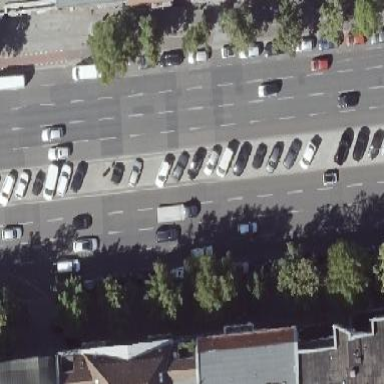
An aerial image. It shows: Street-side parking area with diagonal orientation.